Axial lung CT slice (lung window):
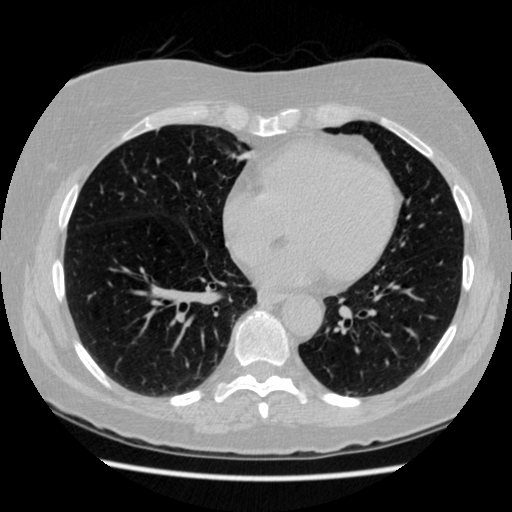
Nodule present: no